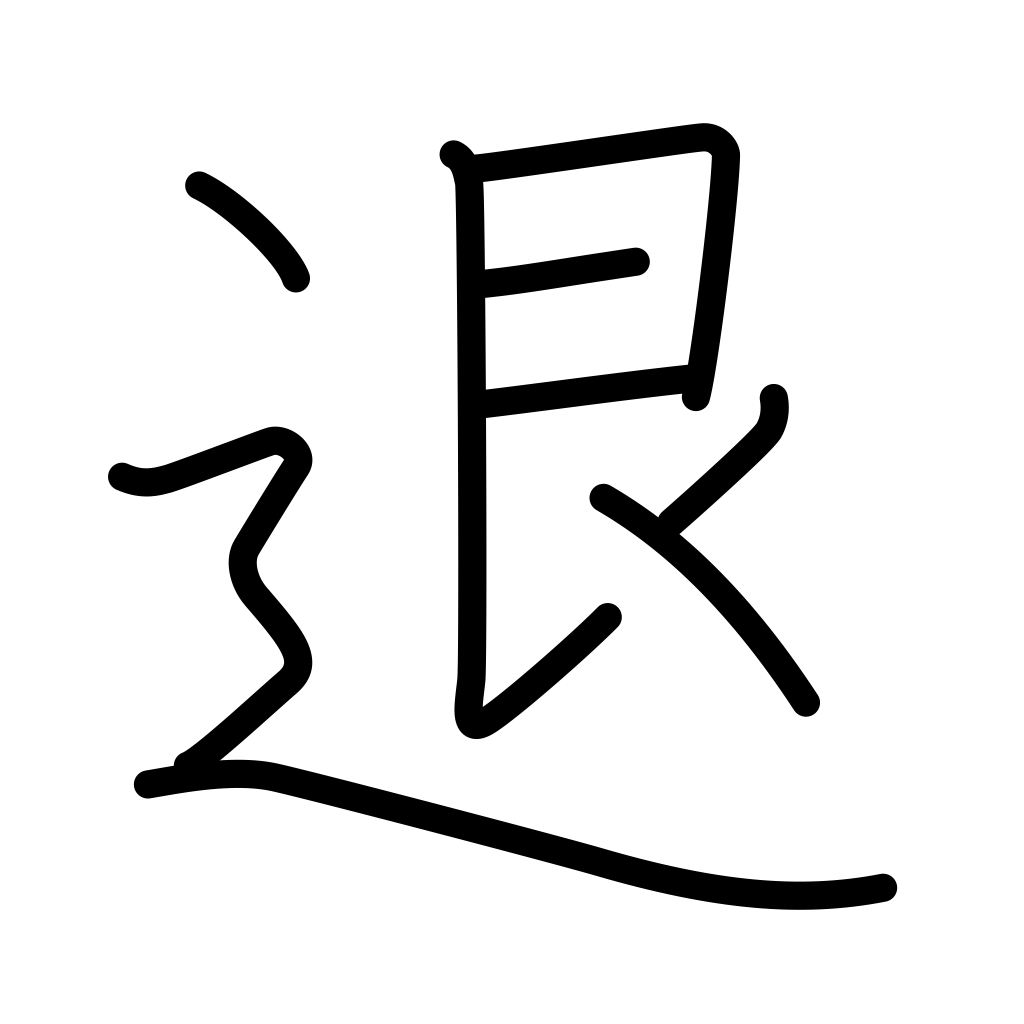
Meaning: retreat, withdraw, retire, resign, repel, expel, reject